Question: I just want to prevent my parameter is being display in my browser using firebug/debug tool.
i.e.

is there any way to hide these details so registration can be done via ajax.
I am using following code in my javascript:
'''
$( "#myform" ).submit(function( event ) {
event.preventDefault();
var email = $('#email').val();
var password = $('#password').val();
var mobile = $('#mobile').val();
$(".blog-header").mask("Waiting...");
var request = $.ajax({
url: "registrarscript.php",
type: "get",
data: "box="+jQuery("#myform").serialize(),
cache: false,
dataType: "html"
});
request.done(function( msg ) {
$('.blog-header').html(msg);
$(".blog-header").unmask();
});
request.fail(function( jqXHR, textStatus ) {
alert( "Request failed: " + textStatus );
});
});
'''
Thanks
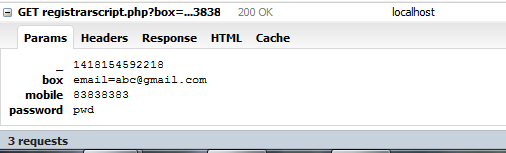
Answer: Not really. Doing so would also not provide any real security benefit. The client already has access to the JS and they know their password an email so you've got nothing to gain by hiding those details from them (even if it was possible).
I would suggest updating your registration page to be a 'POST' rather than 'GET' request so that the password isn't exposed in the query string. (You don't want that info getting logged server side or in the browsers history)
It is safe to have your registration page be . As long as you're hosting over , the user's credentials won't be sniffed in transit and you aren't really losing anything security-wise.
Short answer is no. You can certainly obfuscate the data before sending it but if your concern is for security, then this won't be any help.